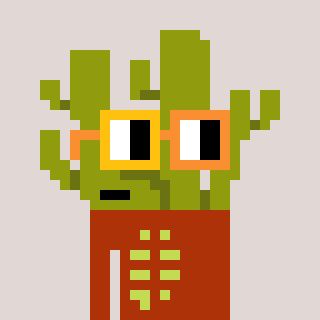
a pixel art character with square yellow and orange glasses, a cactus-shaped head and a hotbrown-colored body on a warm background